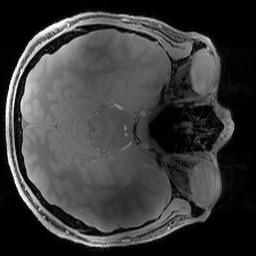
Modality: PDw
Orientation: axial
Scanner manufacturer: siemens
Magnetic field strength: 6.98 T
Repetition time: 1.39 s
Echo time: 0.00139 s